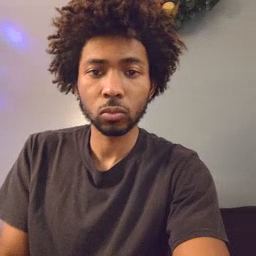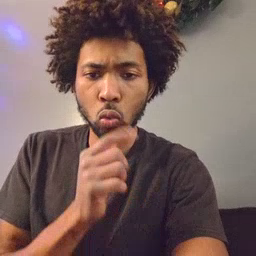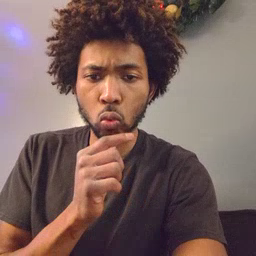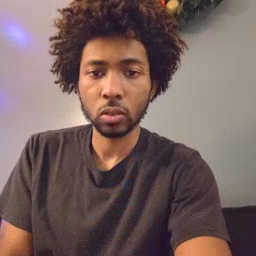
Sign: who